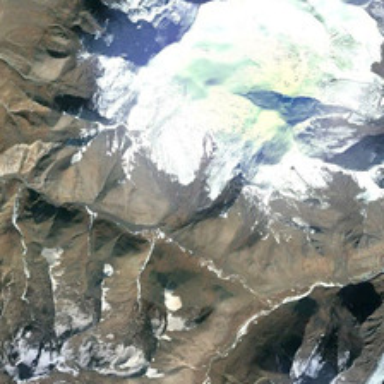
White snows cover part of a piece of irregular khaki mountain .